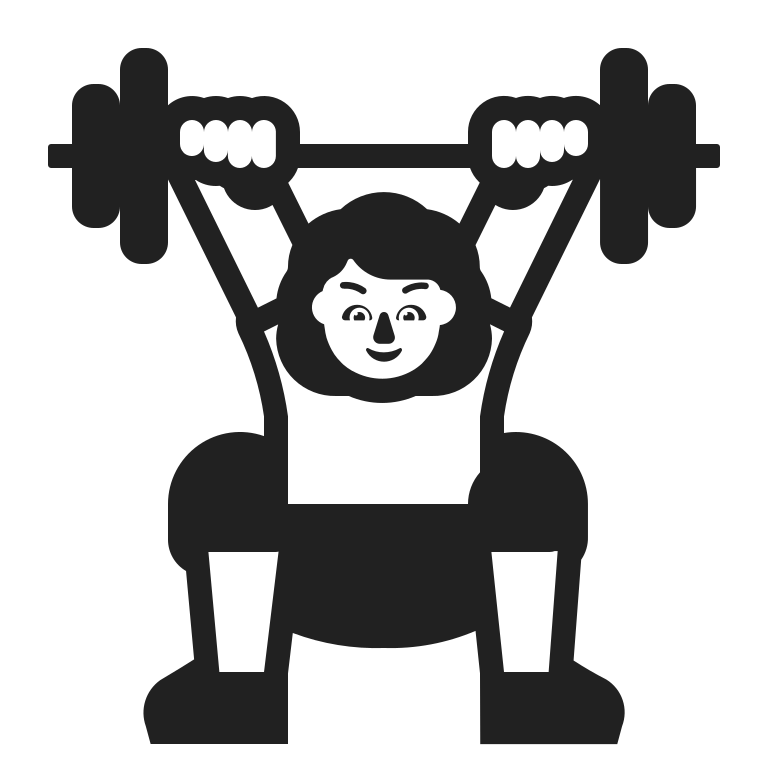
woman lifting weights high contrast default